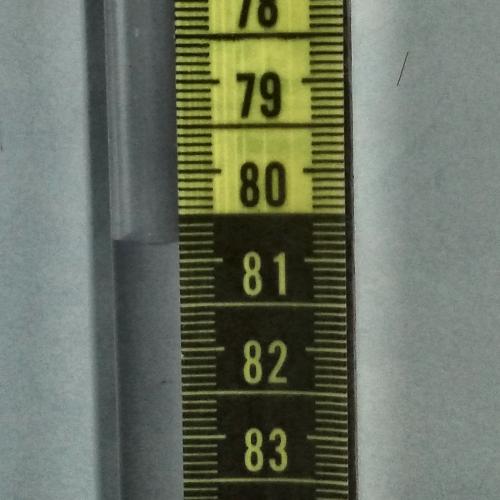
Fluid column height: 80.8 cm